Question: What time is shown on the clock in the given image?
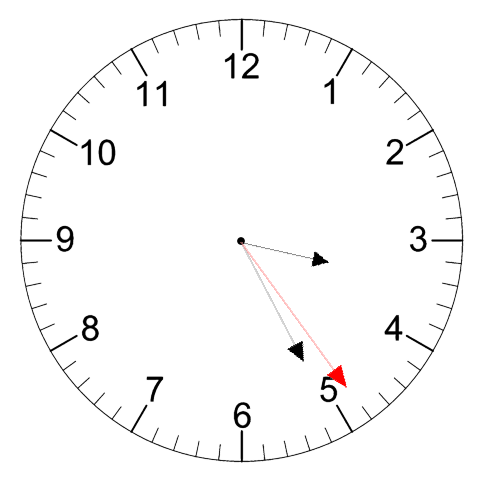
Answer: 03:25:24